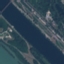
Label: River